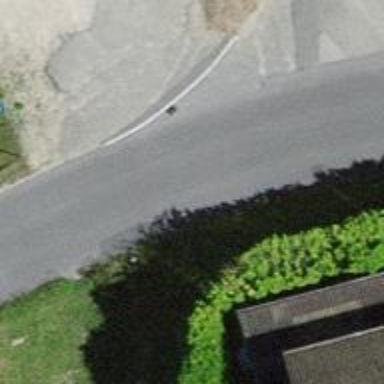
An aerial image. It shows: Tertiary road with asphalt surface.